Field crop: tomato
Growth stage: 2
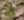
Species: solanum